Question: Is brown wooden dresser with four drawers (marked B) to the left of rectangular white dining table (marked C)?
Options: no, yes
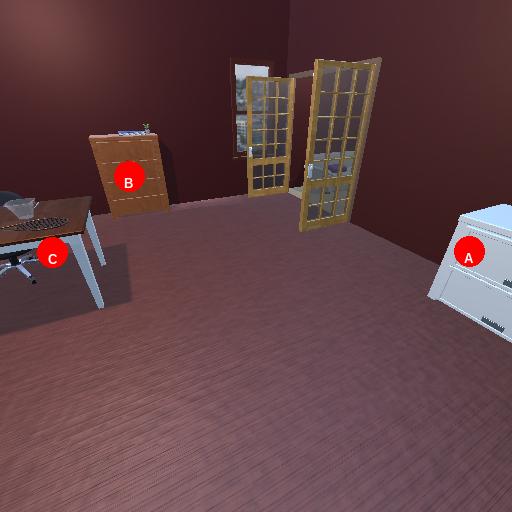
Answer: no